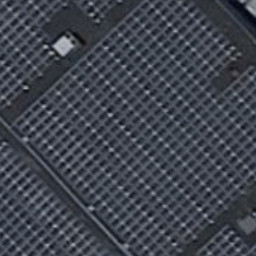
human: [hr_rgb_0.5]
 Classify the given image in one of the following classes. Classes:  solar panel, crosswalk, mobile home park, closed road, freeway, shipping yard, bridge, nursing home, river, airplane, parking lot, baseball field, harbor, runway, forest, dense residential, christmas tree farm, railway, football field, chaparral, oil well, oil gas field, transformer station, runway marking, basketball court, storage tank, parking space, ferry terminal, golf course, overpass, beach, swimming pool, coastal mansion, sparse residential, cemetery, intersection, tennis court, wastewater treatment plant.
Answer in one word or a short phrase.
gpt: solar panel